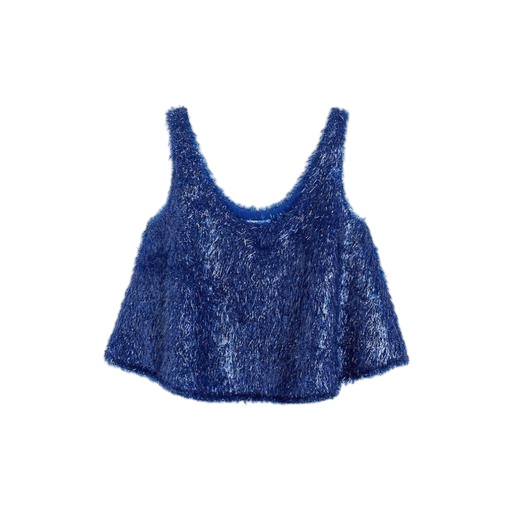
blue scoop-neck crop top, coated faux-fur top, blue jack faux fur vest, white background